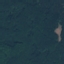
Label: Forest